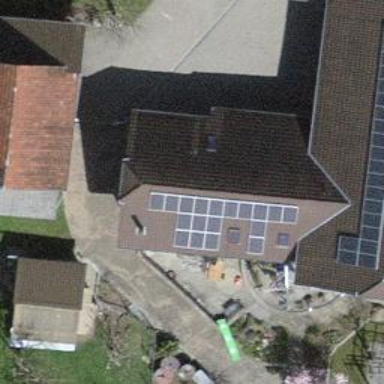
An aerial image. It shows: Solar power generator with photovoltaic panels.